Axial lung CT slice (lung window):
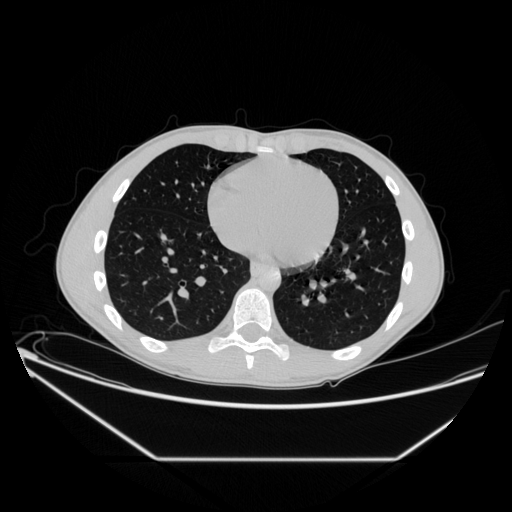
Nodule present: no